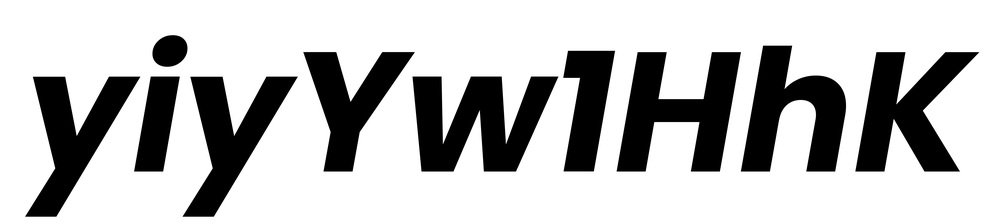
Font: Poppins-BoldItalic